Field crop: maize
Growth stage: 2
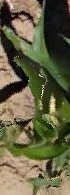
Species: maize